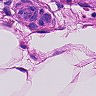
Metastatic tissue present: yes